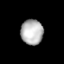
Tissue: lung
Cell type: Epithelial cells
Senescence score: 0.1793
Nuclear area (px): 551
Mean DAPI intensity: 180.773